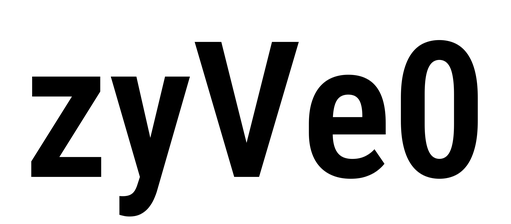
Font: Roboto_Condensed_SemiBold